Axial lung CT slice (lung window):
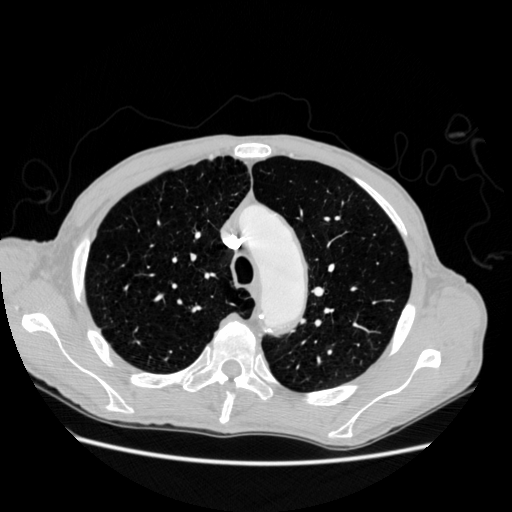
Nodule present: no